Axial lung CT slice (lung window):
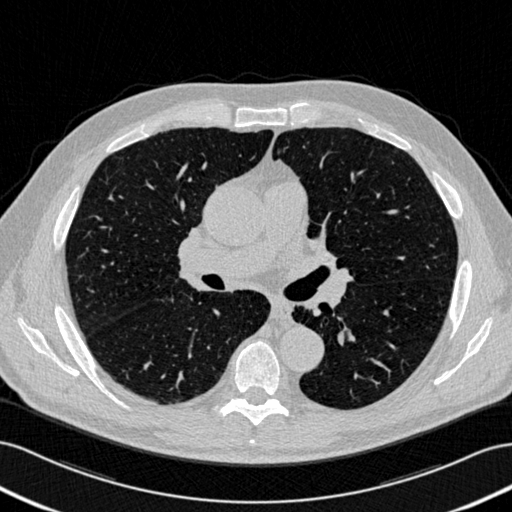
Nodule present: no